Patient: sex M, age 74
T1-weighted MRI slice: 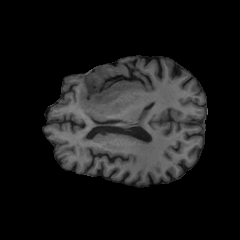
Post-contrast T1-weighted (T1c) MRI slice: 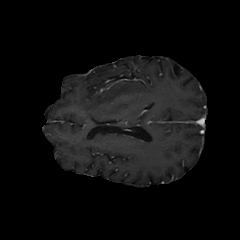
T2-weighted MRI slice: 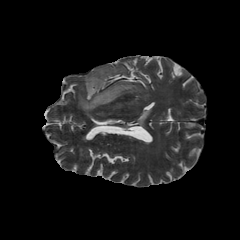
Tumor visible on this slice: yes
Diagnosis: Glioblastoma, IDH-wildtype
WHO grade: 4